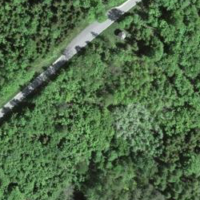
EUNIS habitat code: 43
Species observed at this site:
Sorbus aucuparia